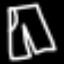
Label: pants